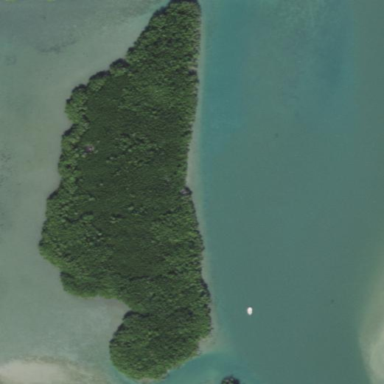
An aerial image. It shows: Islet.